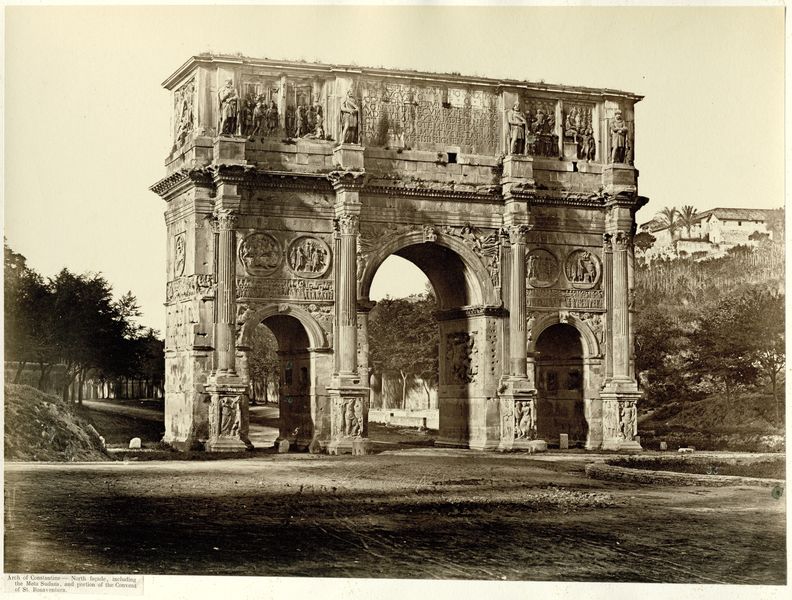
Titel: De Boog van Constantijn, noordzijde, Rome
Künstler: James Anderson
Standort: Amsterdam
Institution: Rijksmuseum
Schlagwörter: baum, bäume, frankreich, jahrhundertwende, paris, strasse, säulen, gras, weg, stein, feld, hügel, relief, bogen, italien, figuren, kaiser, inschrift, palme, tor, foto, fotografie, photographie, bögen, münchen, torbogen, beschriftung, architrav, rom, photo, triumph, bewachsen, zerstört, palmen, korinthisch, römisch, siegestor, kapitel, triumpfbogen, triumphbogen, bauwerk, architraf, architraph, porta, via, erhalten, arc de triumph, konstantinbogen, medailions, schlaccht